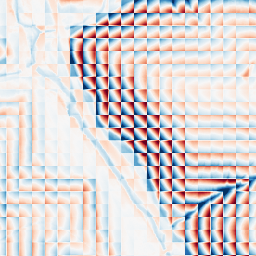
Category: wavelet
Decomposition family: wavelet_dwt
Decomposition parameters: wavelet: haar
level: 4
Upsampling method: sinc_hamming
Upsampling parameters: scale: 8
kernel_size: 16
Upsampling scale: 8